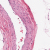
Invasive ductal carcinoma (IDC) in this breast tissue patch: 0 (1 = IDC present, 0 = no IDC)